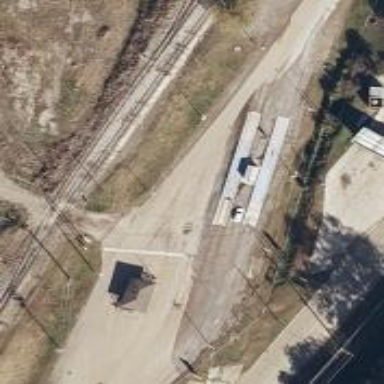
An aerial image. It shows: Weighbridge facility.